Question: I'm trying to create a grid with div elemtents and it looks like this at the moment:

"2" is bigger on purpose but when I make it bigger there is empty space on the left side of it and the other smaller blocks don't go there. My question is: How do I get the "5" to go to that empty space and 6 to 5, 7 to 6 etc. How do I get rid of that empty space?
Some code:
CSS:
'''
.block
position: relative
float: left
display: inline
'''
HTML:
'''
<div class='grid'>
<div class='block block-1'><span>1</span></div>
<div class='block block-2'><span>2</span></div>
<div class='block block-1'><span>3</span></div>
<div class='block block-1'><span>4</span></div>
....
</div>
'''
Would I need javascript to do this or is there an HTML/CSS solution?
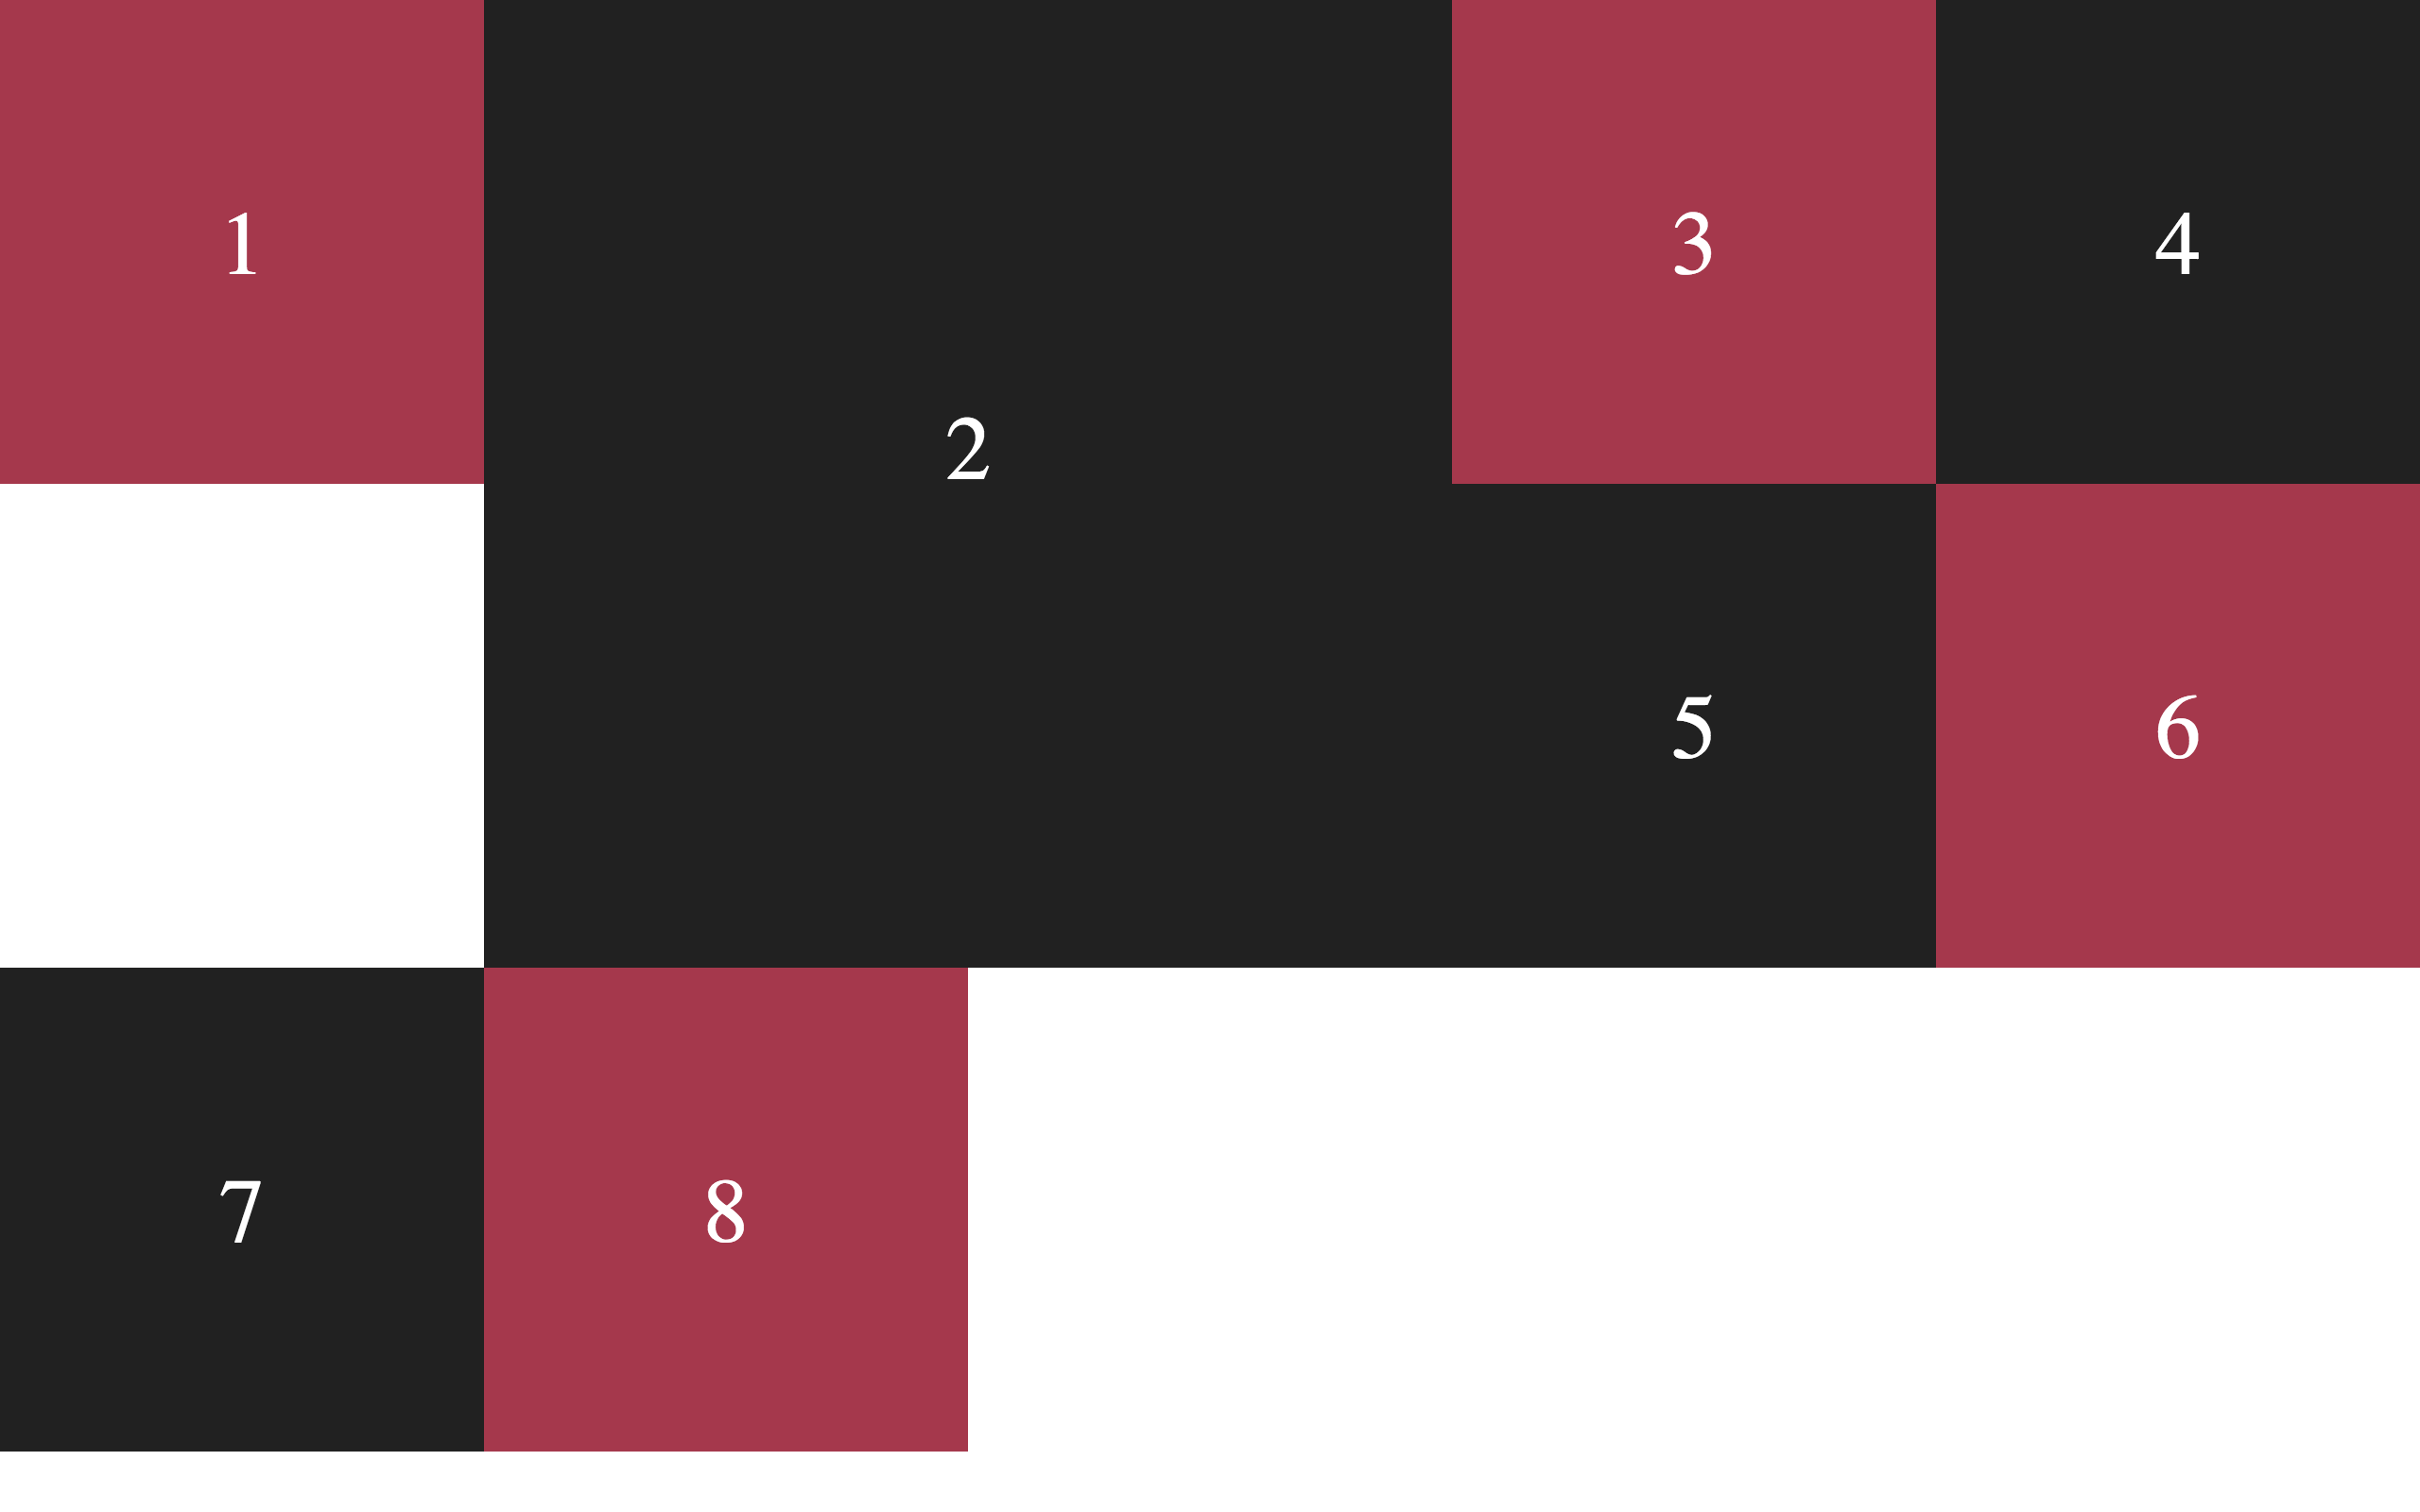
Answer: You can not do that using pure CSS and html. <URL> resolves this by complex mathematical evaluations of all elements.